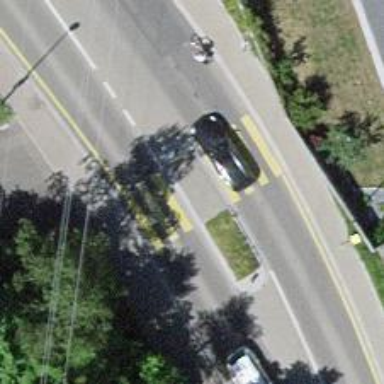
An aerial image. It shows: Uncontrolled zebra crossing on the road.